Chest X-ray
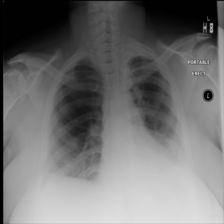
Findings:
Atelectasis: negative
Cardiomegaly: negative
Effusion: negative
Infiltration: negative
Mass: negative
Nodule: negative
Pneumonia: negative
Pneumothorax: negative
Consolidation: negative
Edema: negative
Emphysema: negative
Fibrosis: negative
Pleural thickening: negative
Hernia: negative